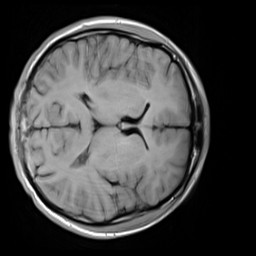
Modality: T1w
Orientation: axial
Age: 21
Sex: male
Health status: healthy
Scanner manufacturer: siemens
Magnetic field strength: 3 T
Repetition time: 4.1 s
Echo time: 0.0085 s